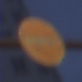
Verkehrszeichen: VerbotDerEinfahrt
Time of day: Night
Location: Outdoor (Urban)
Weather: PartlyCloudy
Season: NotSpecified
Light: Artificial